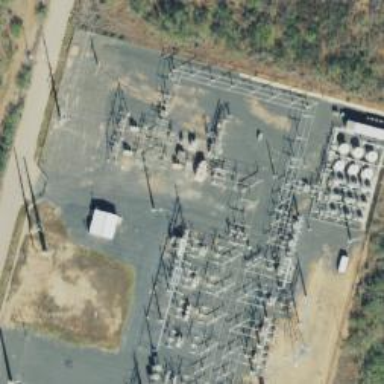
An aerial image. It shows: Switch for power supply.